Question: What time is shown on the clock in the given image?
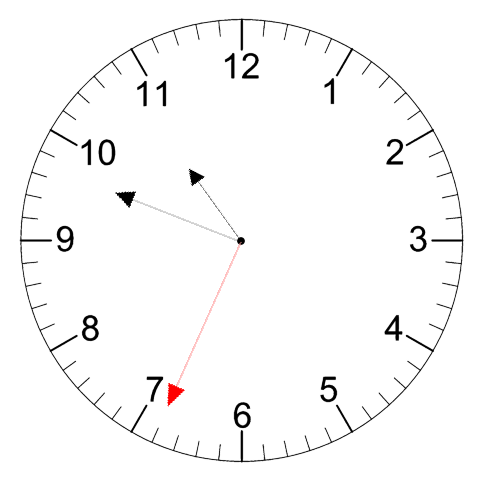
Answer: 10:48:34